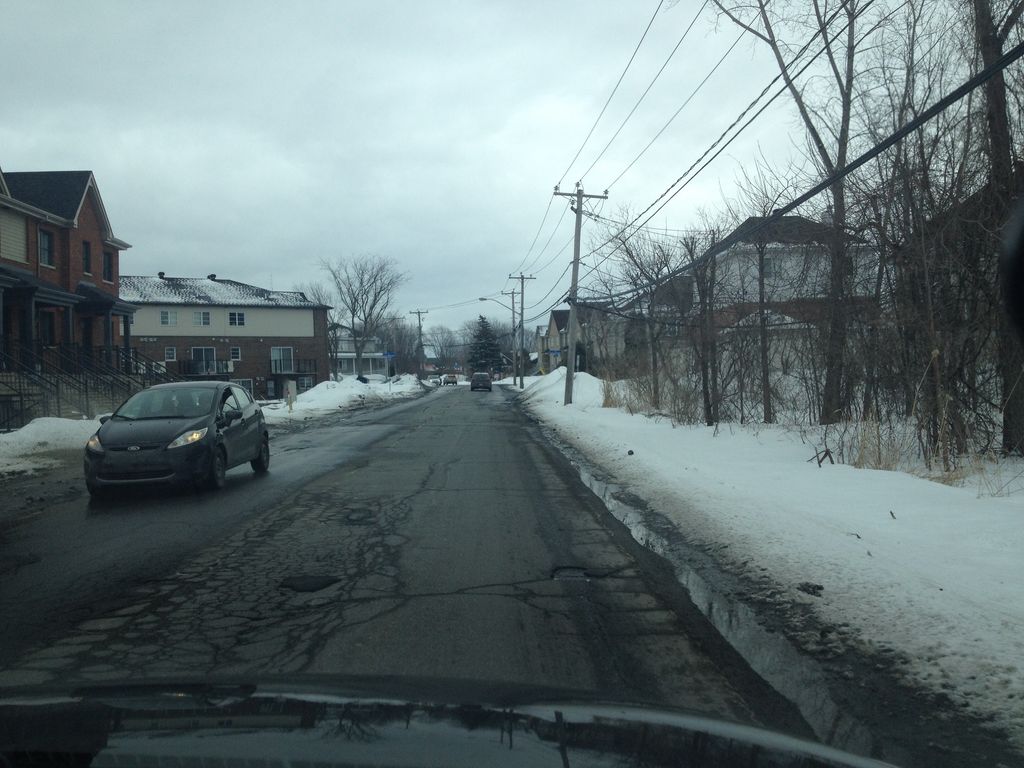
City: montreal